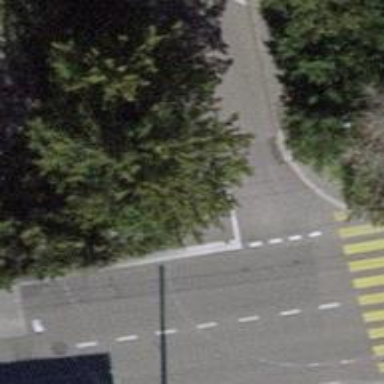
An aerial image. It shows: Crossing on the road.